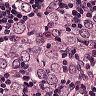
Metastatic tissue present: yes